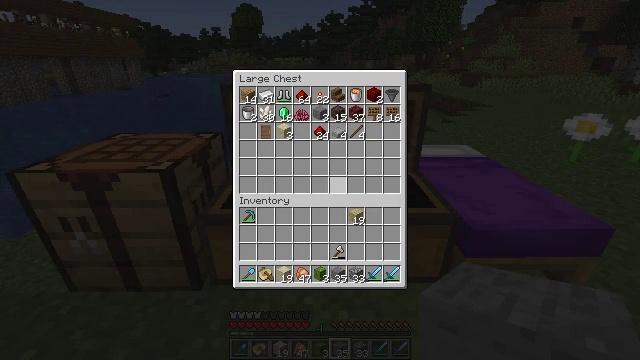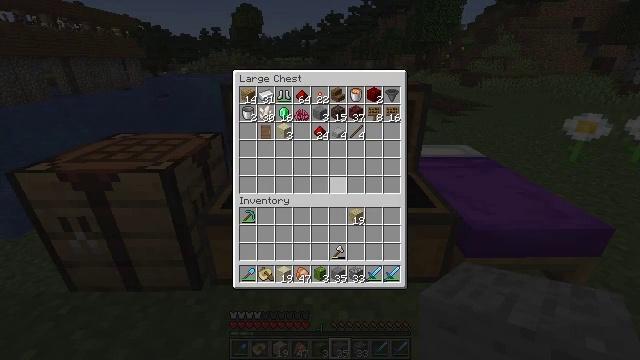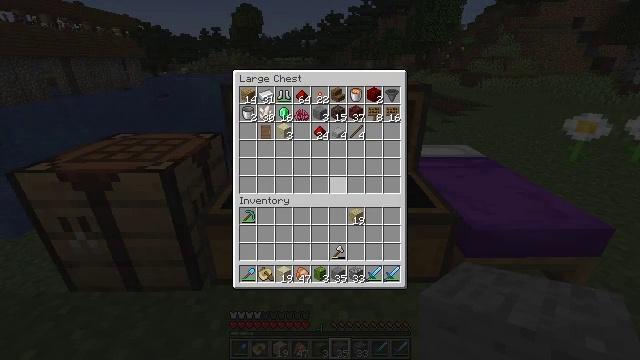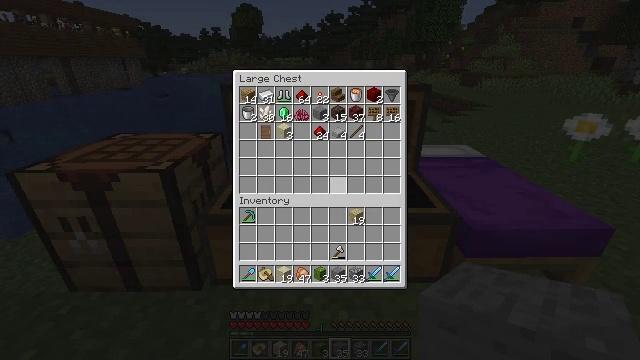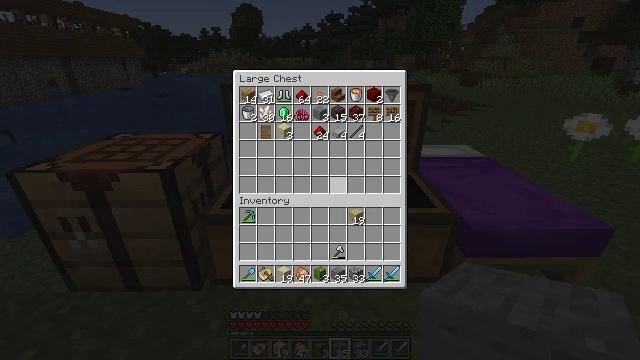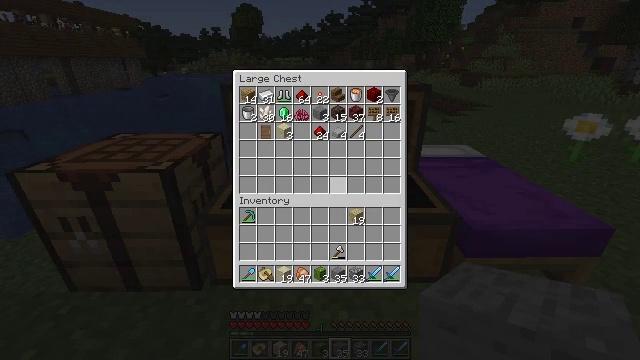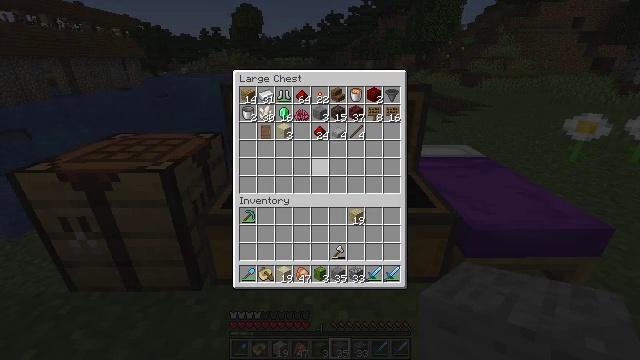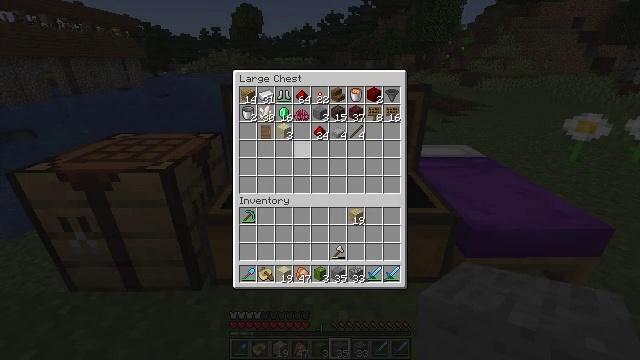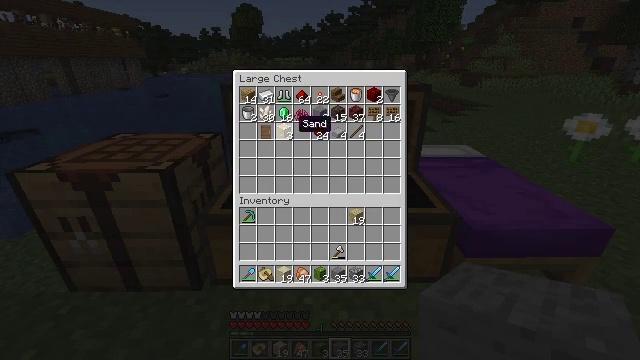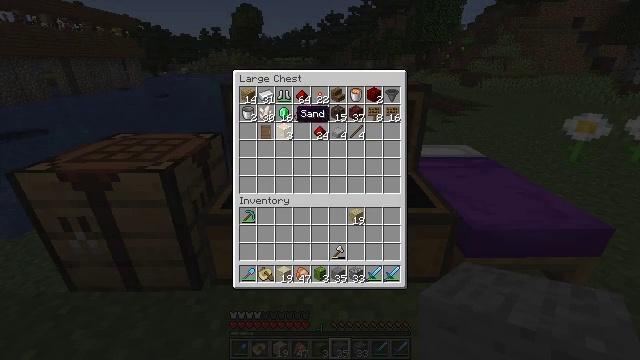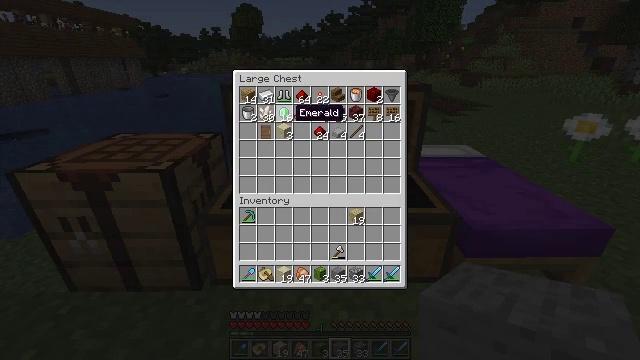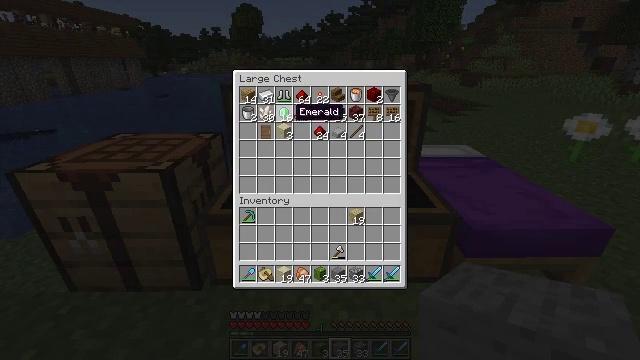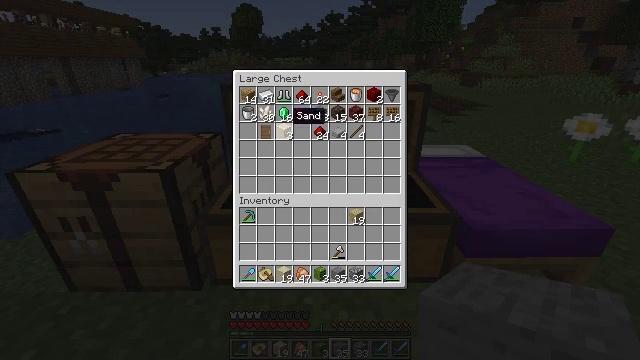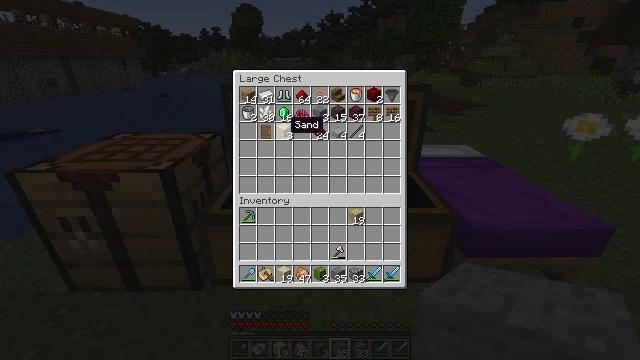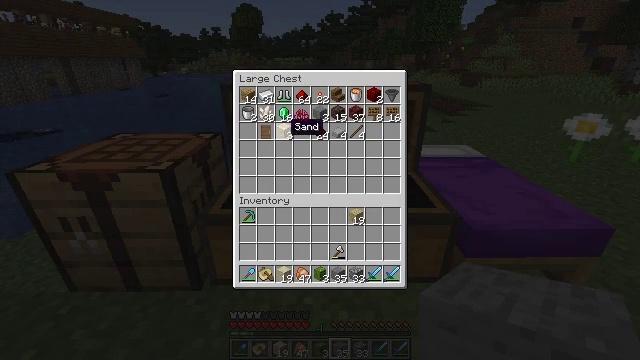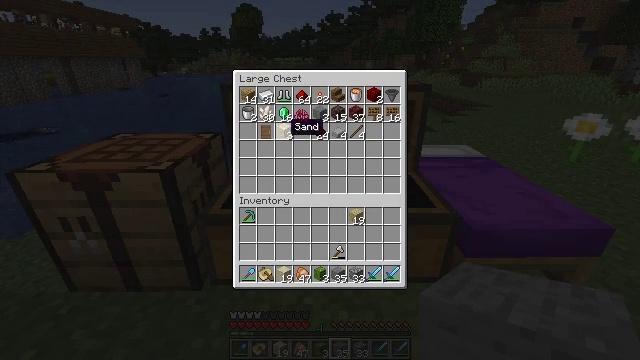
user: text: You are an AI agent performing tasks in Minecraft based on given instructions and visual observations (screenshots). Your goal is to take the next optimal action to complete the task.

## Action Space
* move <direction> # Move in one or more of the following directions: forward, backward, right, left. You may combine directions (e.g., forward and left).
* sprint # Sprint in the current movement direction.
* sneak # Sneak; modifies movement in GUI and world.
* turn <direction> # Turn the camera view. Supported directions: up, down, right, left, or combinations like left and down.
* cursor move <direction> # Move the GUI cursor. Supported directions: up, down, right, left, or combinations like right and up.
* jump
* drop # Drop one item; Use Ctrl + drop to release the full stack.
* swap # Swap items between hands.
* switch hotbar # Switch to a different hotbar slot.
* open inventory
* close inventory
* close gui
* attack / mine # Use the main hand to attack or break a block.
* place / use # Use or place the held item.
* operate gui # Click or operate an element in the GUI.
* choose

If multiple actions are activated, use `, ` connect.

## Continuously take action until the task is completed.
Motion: motion action
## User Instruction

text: Harvest sweet berries by mining the bush.
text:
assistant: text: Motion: no_op
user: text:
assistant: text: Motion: no_op
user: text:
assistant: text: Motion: no_op
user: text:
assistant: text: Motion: no_op
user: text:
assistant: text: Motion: no_op
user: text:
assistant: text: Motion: cursor move left and up
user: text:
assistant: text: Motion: cursor move left and up
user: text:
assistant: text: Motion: sneak, cursor move up
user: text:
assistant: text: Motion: sneak, cursor move up
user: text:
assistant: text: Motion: sneak
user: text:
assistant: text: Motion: sneak
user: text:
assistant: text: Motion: sneak
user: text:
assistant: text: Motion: sneak, cursor move down
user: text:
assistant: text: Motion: sneak
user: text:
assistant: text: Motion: sneak
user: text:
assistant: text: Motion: sneak, operate gui
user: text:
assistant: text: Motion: sneak, operate gui
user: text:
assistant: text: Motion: sneak, operate gui
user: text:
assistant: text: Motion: sneak
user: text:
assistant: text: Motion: sneak
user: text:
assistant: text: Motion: sneak
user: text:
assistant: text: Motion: sneak
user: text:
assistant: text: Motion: sneak
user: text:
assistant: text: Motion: sneak
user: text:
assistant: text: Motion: cursor move right and down
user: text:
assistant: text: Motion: cursor move right and down
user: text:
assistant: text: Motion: cursor move right
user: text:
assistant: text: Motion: no_op
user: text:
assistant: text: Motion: no_op
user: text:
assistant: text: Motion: no_op